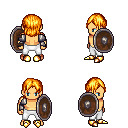
a pixel art fantasy rpg character, male body template, human, tanned skin, steel arm armor, white pants, light blonde long bangs hairstyle, gold boots, shield, four views (front, back, left, right), 2x2 character sprite sheet, small pixel art, hard edges, no anti-aliasing